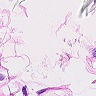
Metastatic tissue present: no